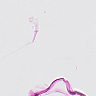
Metastatic tissue present: no